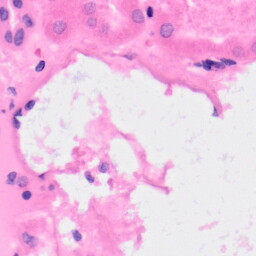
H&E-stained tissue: Kidney